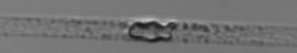
Label: Dactyliosolen_blavyanus